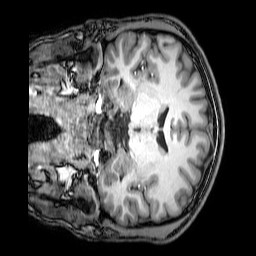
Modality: T1w
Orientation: coronal
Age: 18
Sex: male